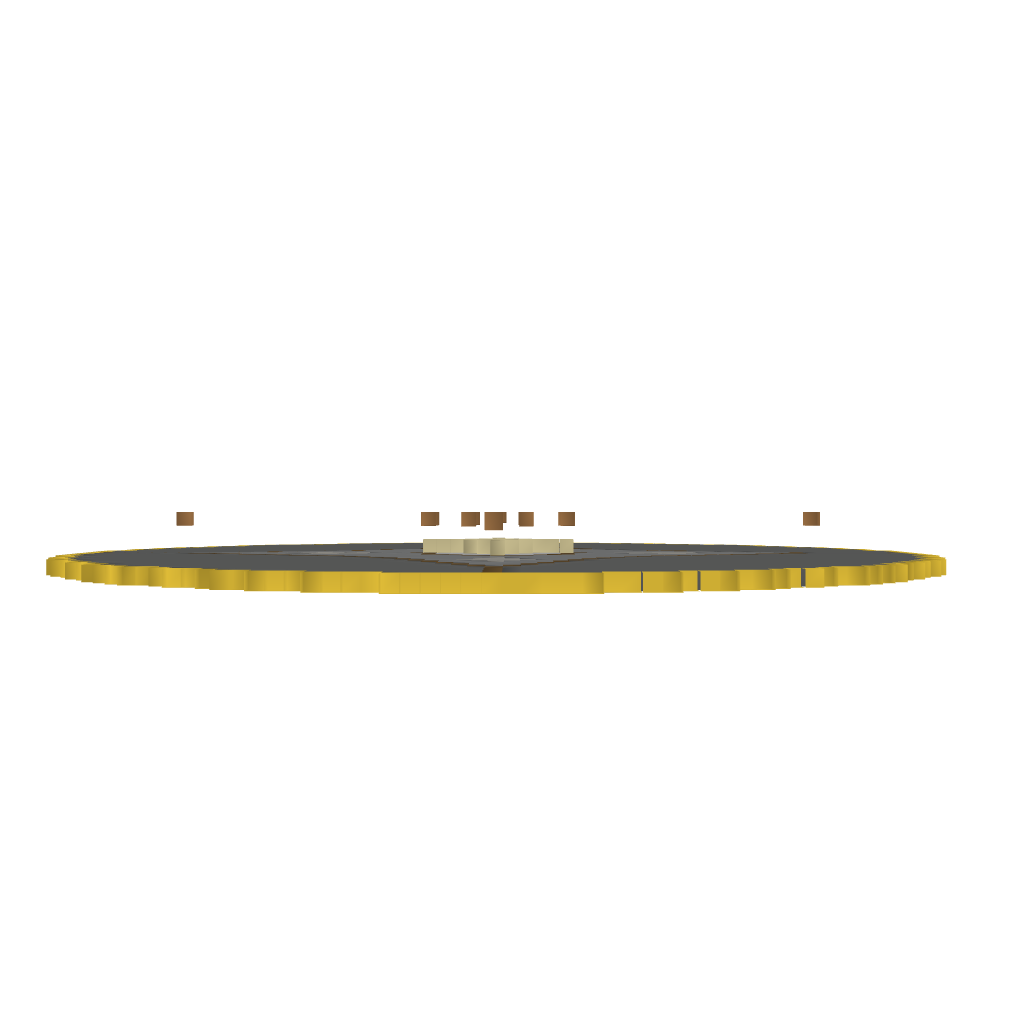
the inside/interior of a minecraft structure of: EasySpawn2